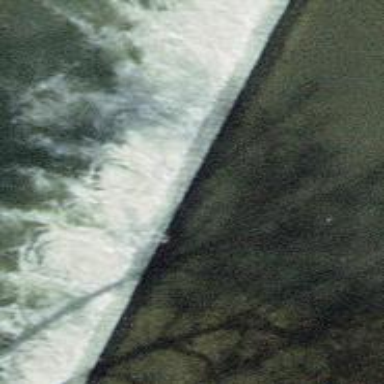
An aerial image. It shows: Weir along the waterway.